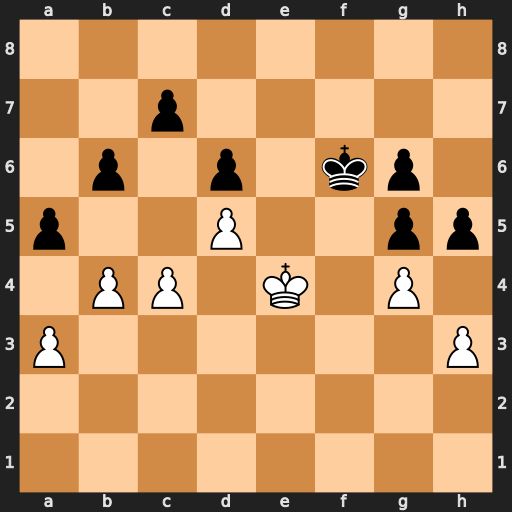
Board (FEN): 8/2p5/1p1p1kp1/p2P2pp/1PP1K1P1/P6P/8/8
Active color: w
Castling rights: -
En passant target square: -
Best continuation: bxa5 bxa5 a4